Question: What company is displayed?
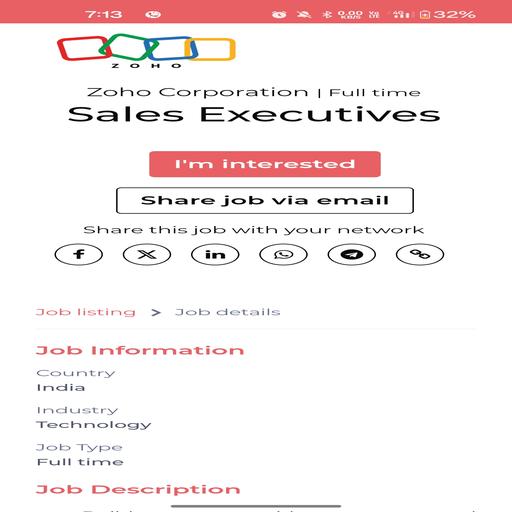
Answer: Zoho Corporation